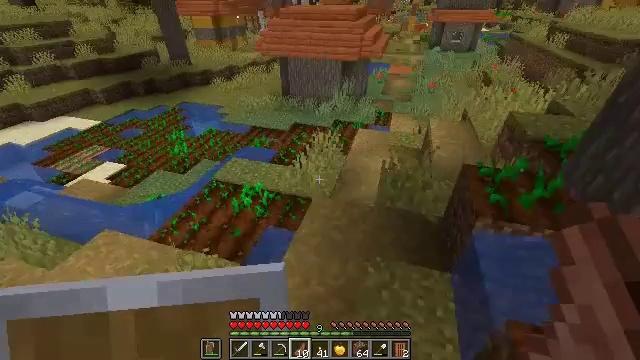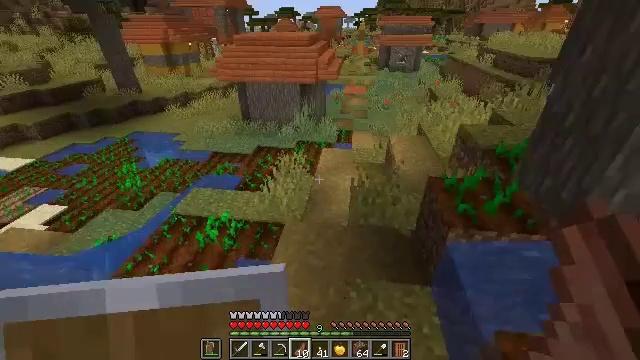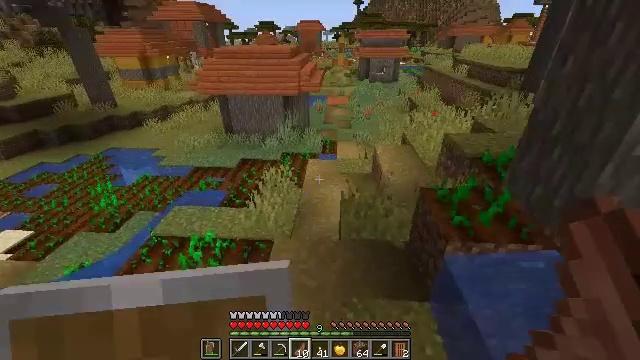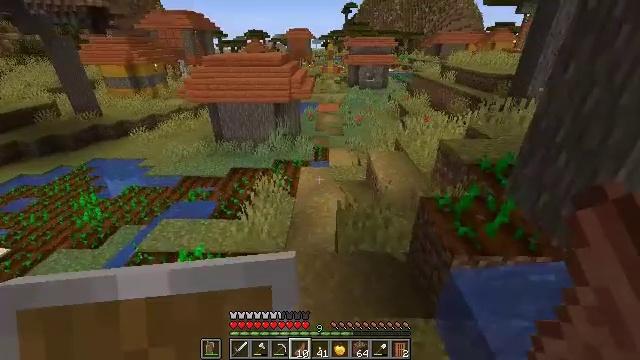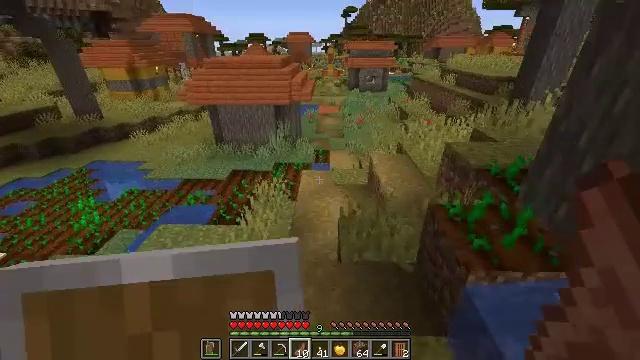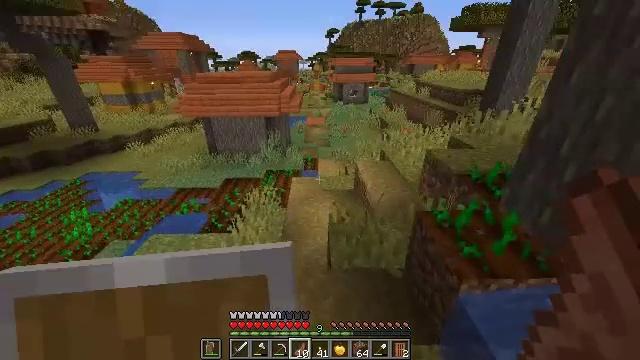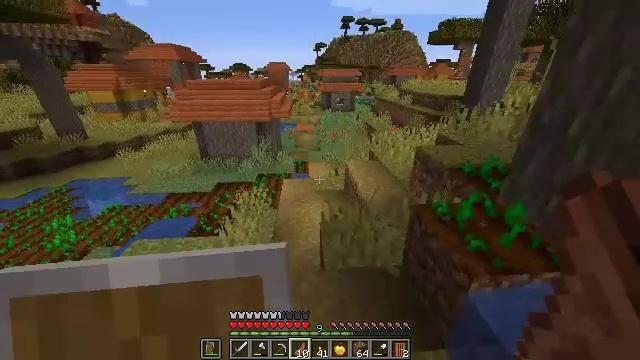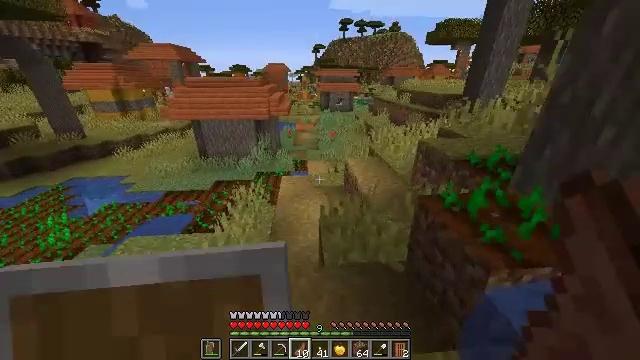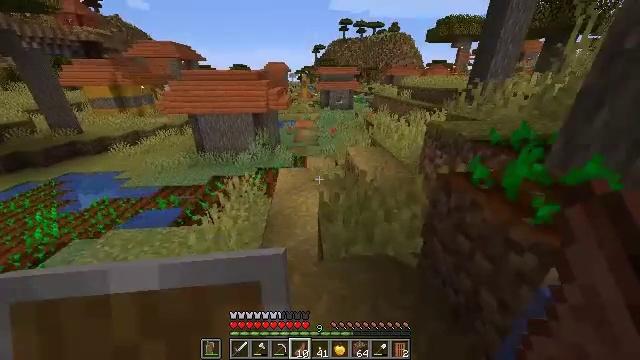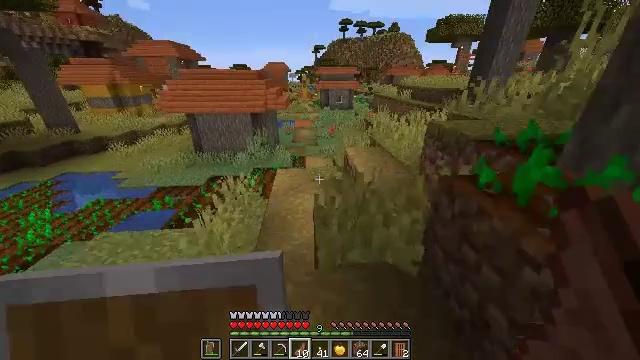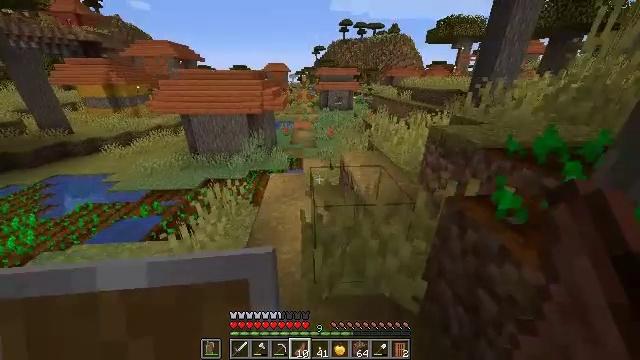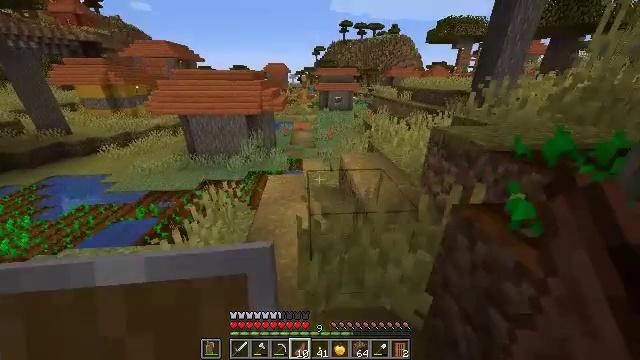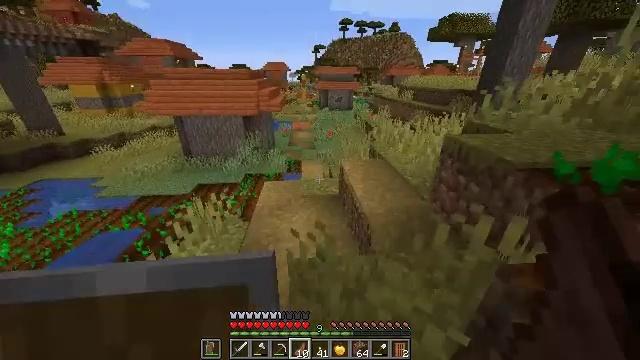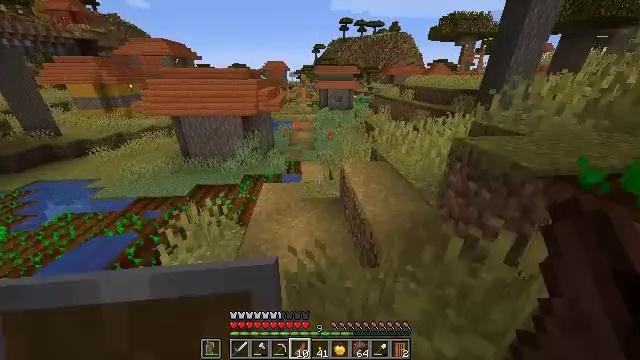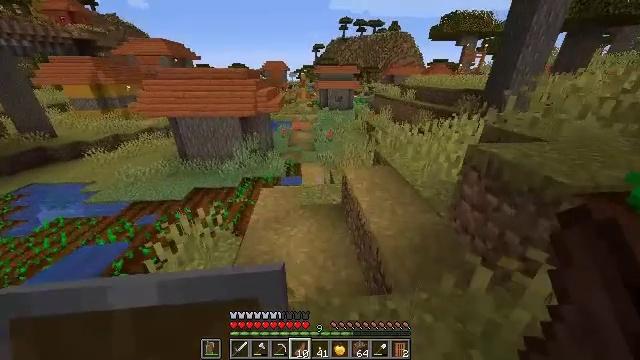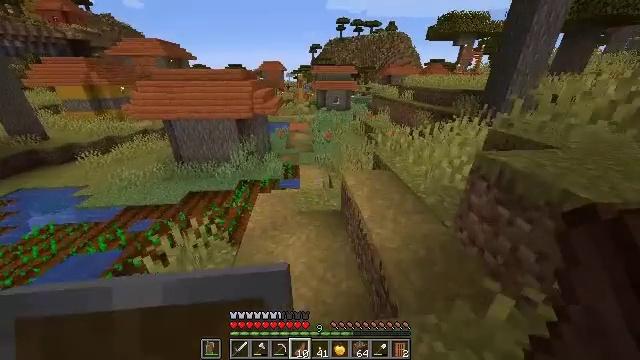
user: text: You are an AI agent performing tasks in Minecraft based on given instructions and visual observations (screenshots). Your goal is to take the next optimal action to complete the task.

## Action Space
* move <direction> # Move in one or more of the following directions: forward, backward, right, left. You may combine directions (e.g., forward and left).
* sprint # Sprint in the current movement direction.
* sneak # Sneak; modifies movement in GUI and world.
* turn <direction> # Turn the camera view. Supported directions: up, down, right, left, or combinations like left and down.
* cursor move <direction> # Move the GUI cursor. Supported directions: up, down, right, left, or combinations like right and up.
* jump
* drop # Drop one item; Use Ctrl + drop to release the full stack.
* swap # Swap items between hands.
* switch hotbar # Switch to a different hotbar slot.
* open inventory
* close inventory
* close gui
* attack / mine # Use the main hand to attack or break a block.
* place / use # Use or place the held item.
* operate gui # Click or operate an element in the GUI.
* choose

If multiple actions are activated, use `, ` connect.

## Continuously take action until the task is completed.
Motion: motion action
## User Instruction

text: Gather smooth stone from the ground.
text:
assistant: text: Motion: move forward, turn right and up
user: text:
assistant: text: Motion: move forward, turn right and up
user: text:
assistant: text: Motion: move forward, sprint, turn right and up
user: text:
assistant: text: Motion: move forward, sprint
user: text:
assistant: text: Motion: move forward, sprint, turn right and up
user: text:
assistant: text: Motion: move forward, sprint, turn right and up
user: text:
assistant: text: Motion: move forward and move right
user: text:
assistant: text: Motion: move forward and move right
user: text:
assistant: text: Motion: move forward and move right
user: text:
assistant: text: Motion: move forward
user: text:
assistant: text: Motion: move forward
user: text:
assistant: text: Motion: move forward
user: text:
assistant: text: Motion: move forward
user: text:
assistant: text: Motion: move forward
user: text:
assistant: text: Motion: move forward
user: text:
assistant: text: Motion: move forward, turn right, jump
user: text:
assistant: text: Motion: move forward, turn right, jump
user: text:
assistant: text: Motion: move forward, turn right, jump
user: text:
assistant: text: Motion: move forward, jump
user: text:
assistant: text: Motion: move forward, jump
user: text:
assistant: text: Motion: move forward, jump
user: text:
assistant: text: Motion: move forward, turn right and up, jump
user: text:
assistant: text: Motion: move forward, turn right, jump
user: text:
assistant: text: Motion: move forward, turn right, jump
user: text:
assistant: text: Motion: move forward, turn right, jump
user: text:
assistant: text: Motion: move forward, jump
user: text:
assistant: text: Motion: move forward, turn right
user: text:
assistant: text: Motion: move forward
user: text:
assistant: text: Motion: move forward, jump
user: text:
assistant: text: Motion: move forward, jump